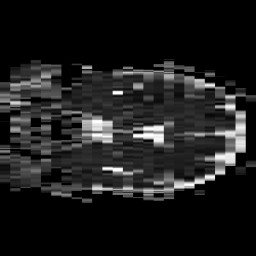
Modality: ADC
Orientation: coronal
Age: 43
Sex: female
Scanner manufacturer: philips
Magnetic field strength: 3 T
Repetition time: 4.479 s
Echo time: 0.07378 s